Field crop: maize
Growth stage: 2
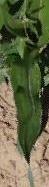
Species: maize